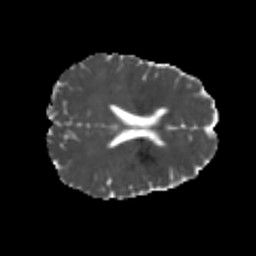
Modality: MD
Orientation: axial
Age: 22
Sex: female
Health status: healthy
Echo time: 0.074 s